Interaction volume radius: 5 \u00c5
Interaction volume height: 20 \u00c5
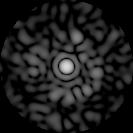
Disorder parameter: 0.8609